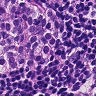
Metastatic tissue present: yes